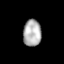
Tissue: lung
Cell type: Epithelial cells
Senescence score: 0.1972
Nuclear area (px): 471
Mean DAPI intensity: 176.941